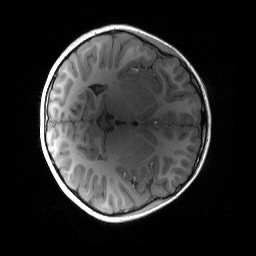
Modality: T1w
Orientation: axial
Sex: female
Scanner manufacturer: siemens
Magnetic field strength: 3 T
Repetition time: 1.9 s
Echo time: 0.00243 s